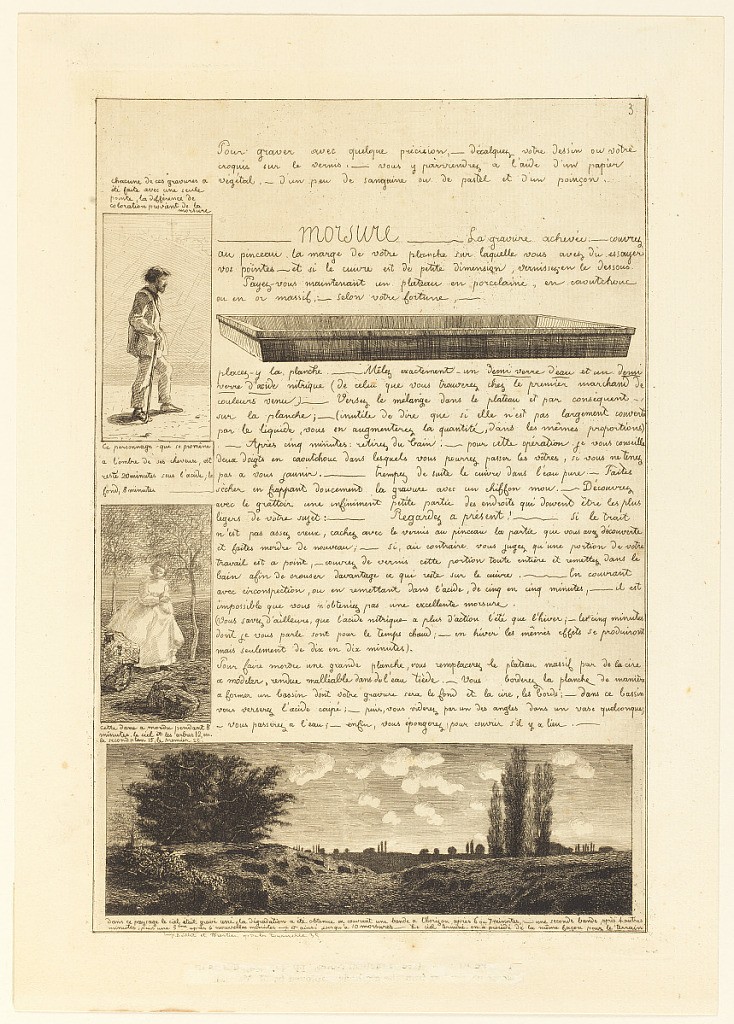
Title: Lettre sur les Eléments de la gravure á l'Eauforte (Letter on the elements of etching), Page 3
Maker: Adolphe-Martial Potémont, French, 1828 - 1883
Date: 1860-1864
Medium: Etching on paper
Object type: Print
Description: One of five sheets on the techniques of etching with illustrations of various processes involved, as vignettes.